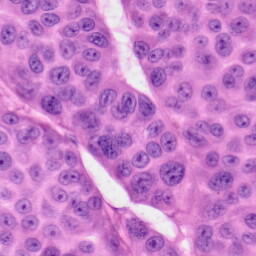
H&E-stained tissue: Skin